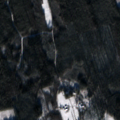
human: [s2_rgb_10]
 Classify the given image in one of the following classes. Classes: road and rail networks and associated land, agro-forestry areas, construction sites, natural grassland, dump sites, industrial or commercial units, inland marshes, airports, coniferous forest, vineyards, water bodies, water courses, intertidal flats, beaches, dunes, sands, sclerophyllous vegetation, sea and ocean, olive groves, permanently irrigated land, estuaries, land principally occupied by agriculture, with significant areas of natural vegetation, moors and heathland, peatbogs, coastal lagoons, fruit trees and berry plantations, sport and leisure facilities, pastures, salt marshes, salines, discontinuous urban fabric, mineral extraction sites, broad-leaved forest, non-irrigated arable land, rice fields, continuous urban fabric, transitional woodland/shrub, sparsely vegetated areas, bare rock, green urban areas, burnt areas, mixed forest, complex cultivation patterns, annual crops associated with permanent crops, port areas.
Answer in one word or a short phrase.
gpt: coniferous forest, mixed forest, transitional woodland/shrub